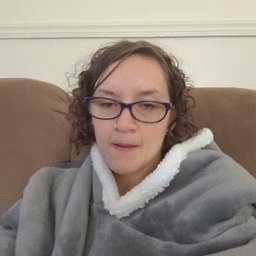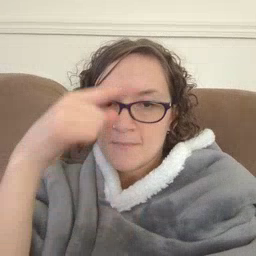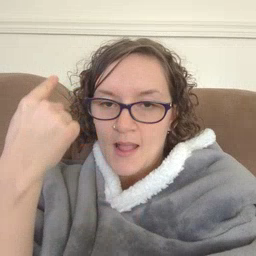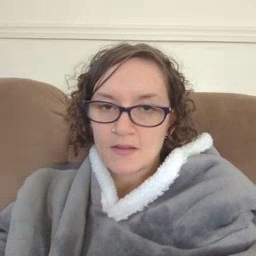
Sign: black